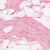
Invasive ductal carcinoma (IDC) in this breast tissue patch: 0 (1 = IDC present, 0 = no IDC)